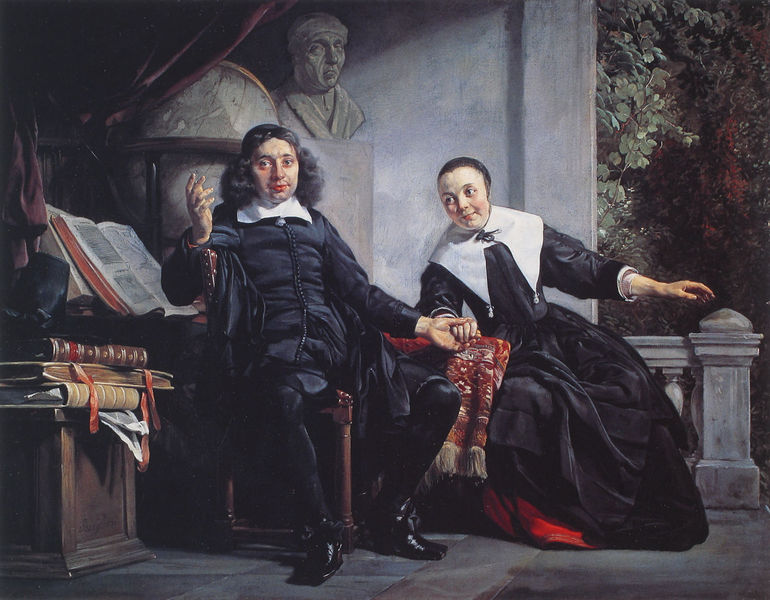
Titel: Porträt des Haarlemer Drucker Abraham Casteleyn und seiner Frau Margarieta van Bancken
Künstler: Jan de Braij
Institution: Amsterdam, Rijksmuseum
Schlagwörter: baum, mann, schatten, weiß, sitzen, frau, licht, teppich, wand, kragen, hände, tischdecke, vorhang, paar, garten, ranken, terrasse, bücher, büste, balustrade, ehepaar, fröhlich, bänder, globus, folianten, gelander, hacker, vorhaang